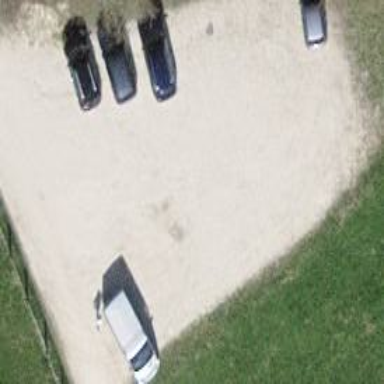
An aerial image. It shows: Parking area with fine gravel surface.